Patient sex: M
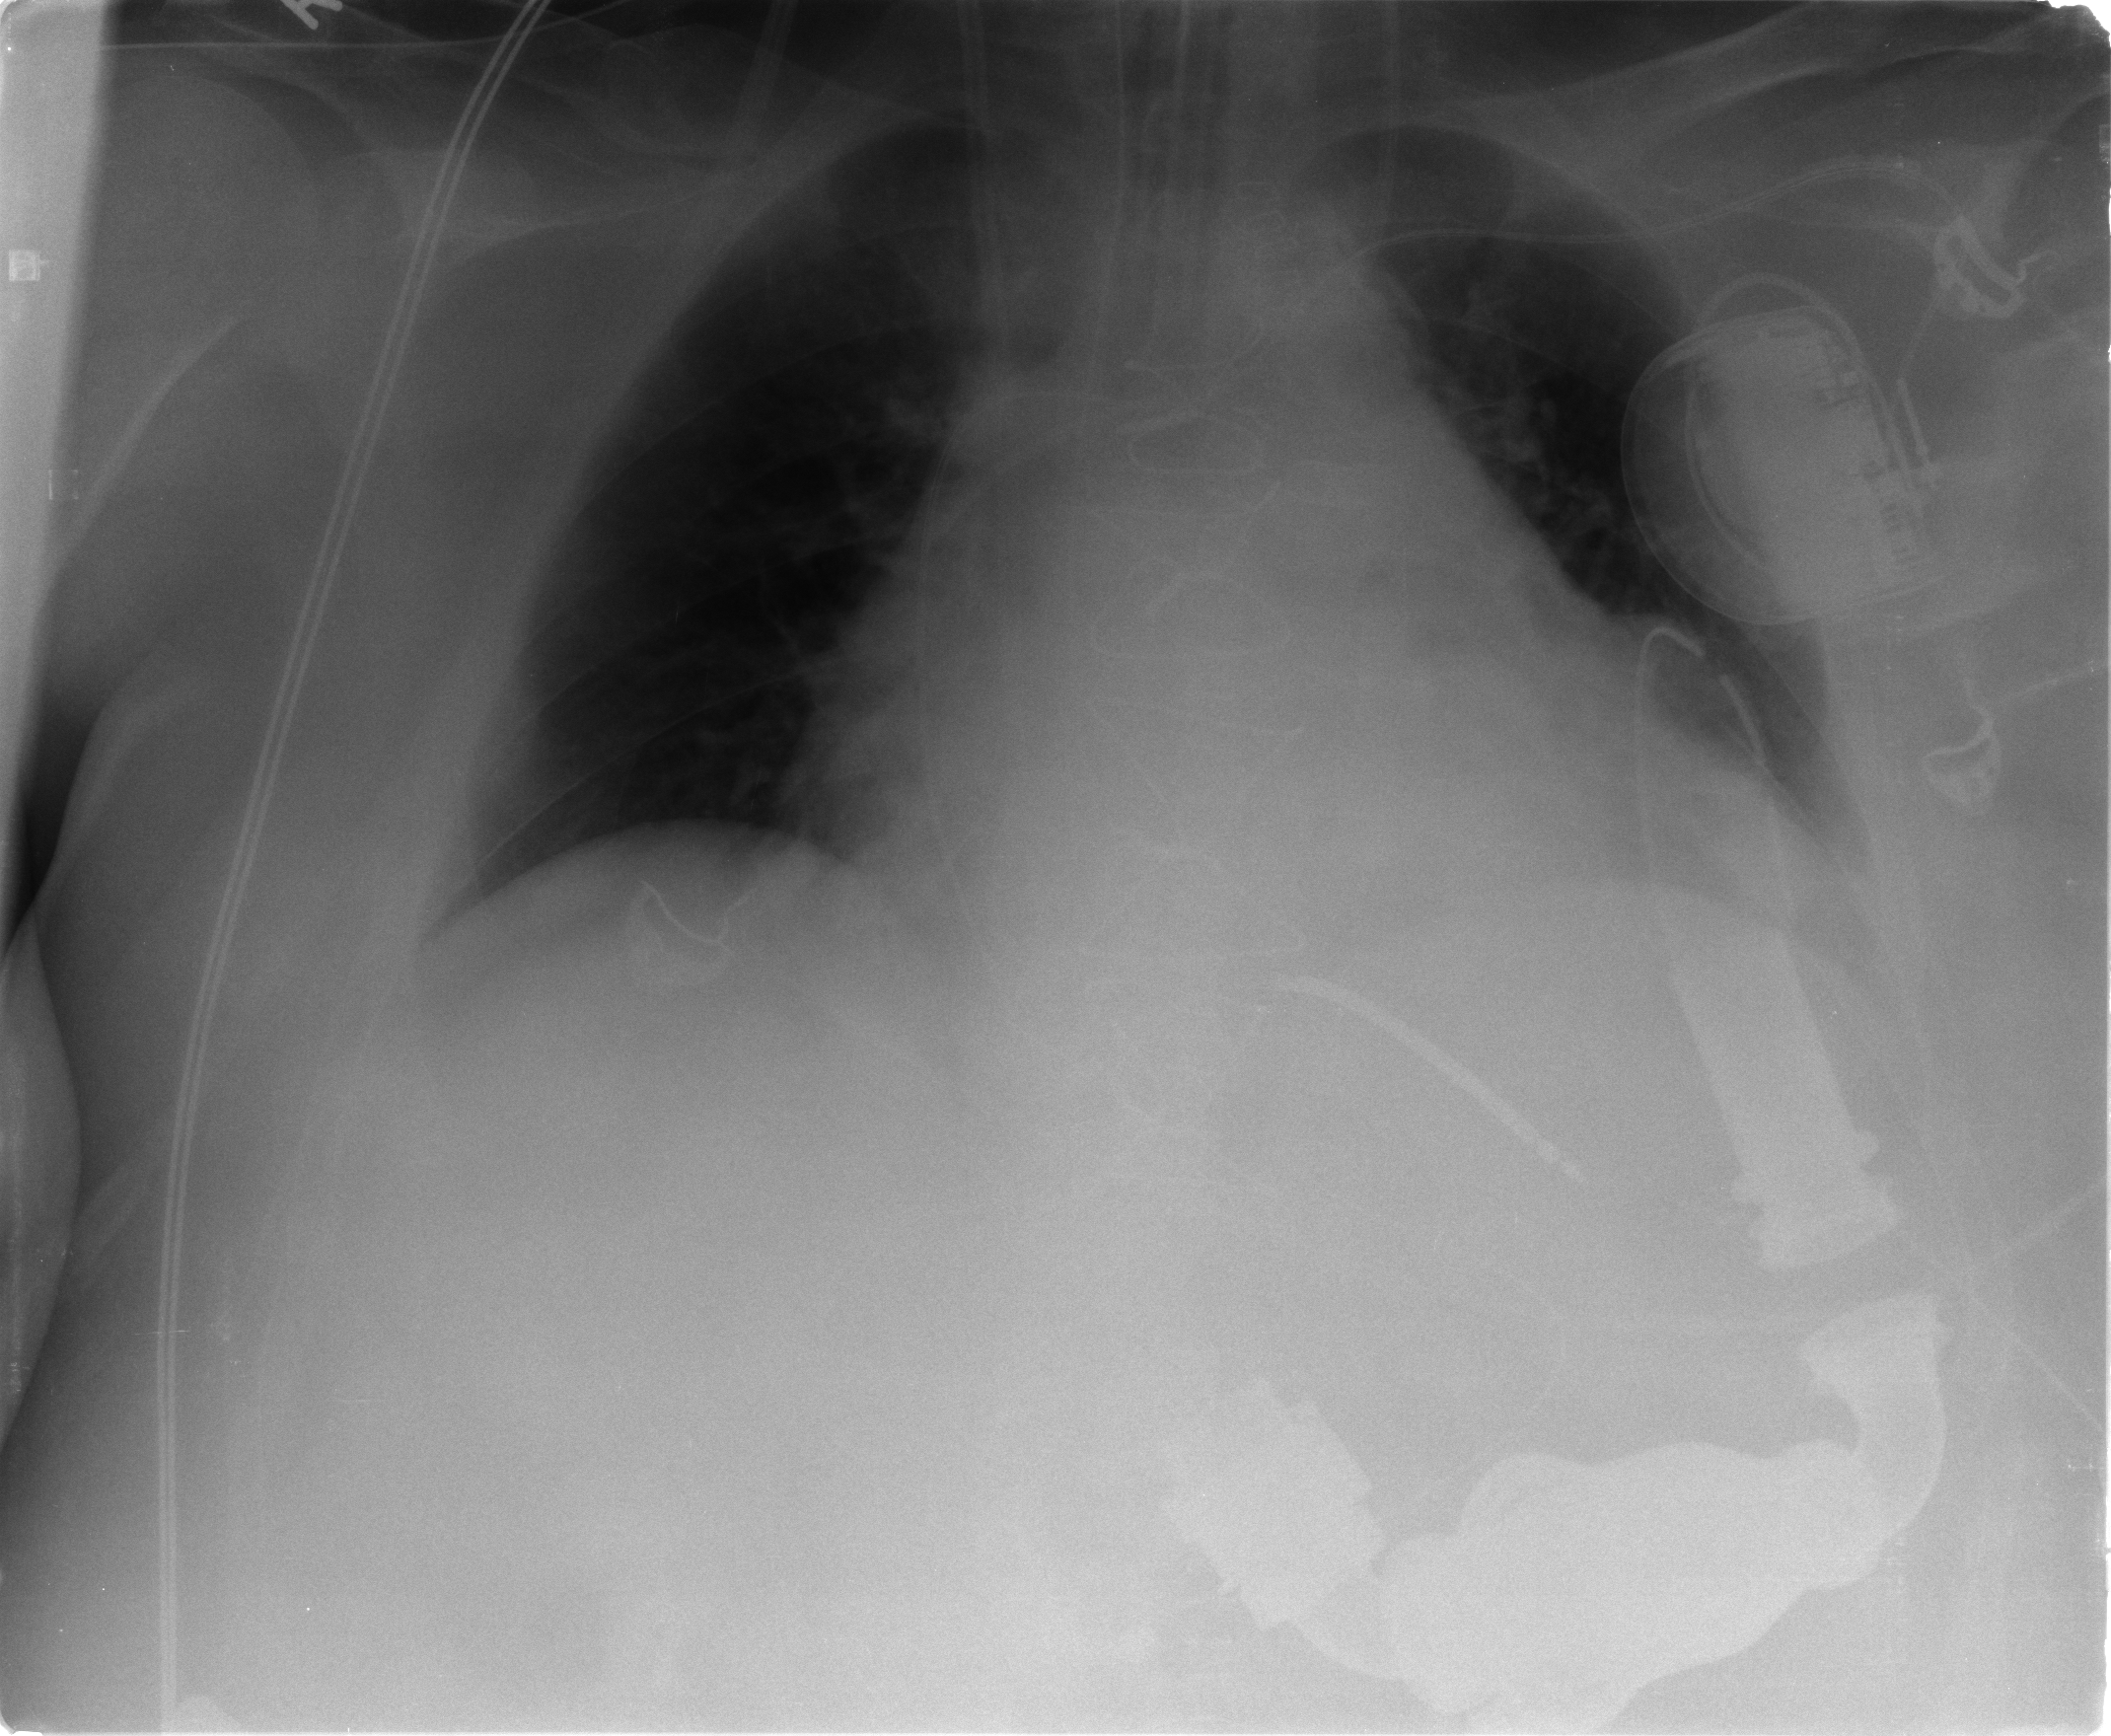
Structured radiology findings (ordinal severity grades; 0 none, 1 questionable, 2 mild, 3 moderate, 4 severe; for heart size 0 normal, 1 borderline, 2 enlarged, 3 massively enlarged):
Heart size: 2
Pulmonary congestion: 0
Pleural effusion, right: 0
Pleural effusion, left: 2
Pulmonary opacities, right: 0
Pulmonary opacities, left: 0
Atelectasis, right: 0
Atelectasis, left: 2